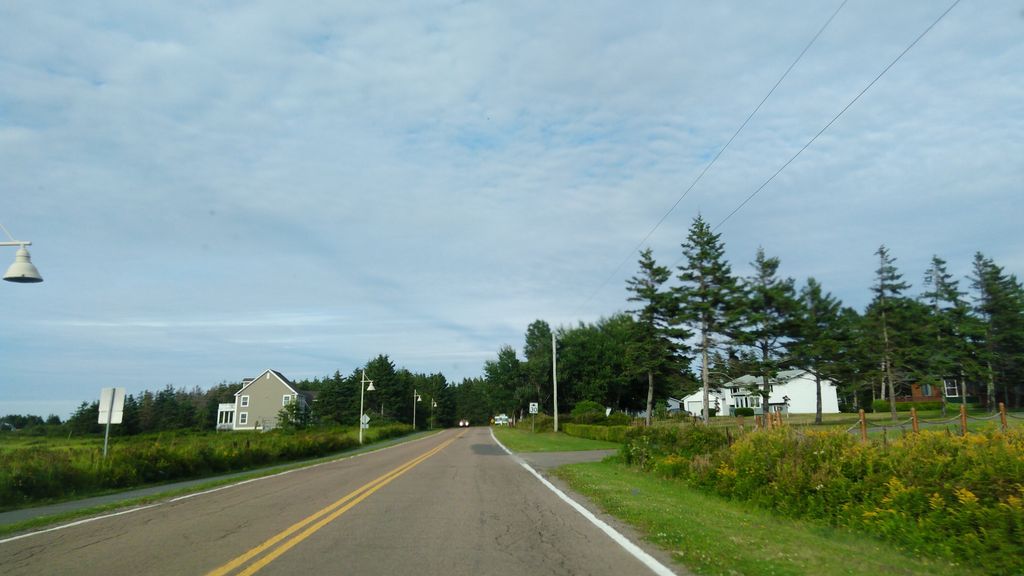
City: charlottetown